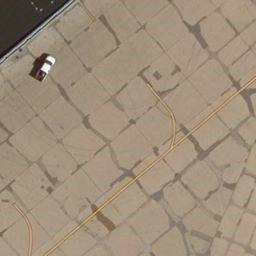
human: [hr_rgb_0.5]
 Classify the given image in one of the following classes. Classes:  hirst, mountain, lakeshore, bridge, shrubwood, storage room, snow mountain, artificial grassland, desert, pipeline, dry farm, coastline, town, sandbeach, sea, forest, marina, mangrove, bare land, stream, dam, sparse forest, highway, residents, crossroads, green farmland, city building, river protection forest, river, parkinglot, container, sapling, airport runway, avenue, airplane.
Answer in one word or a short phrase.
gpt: airport runway